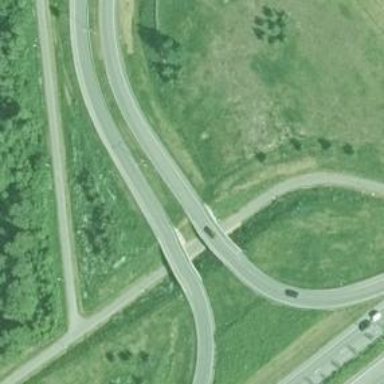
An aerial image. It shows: Trunk link highway.